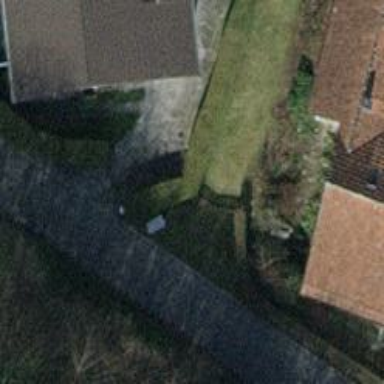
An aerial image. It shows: Hedge acting as barrier.